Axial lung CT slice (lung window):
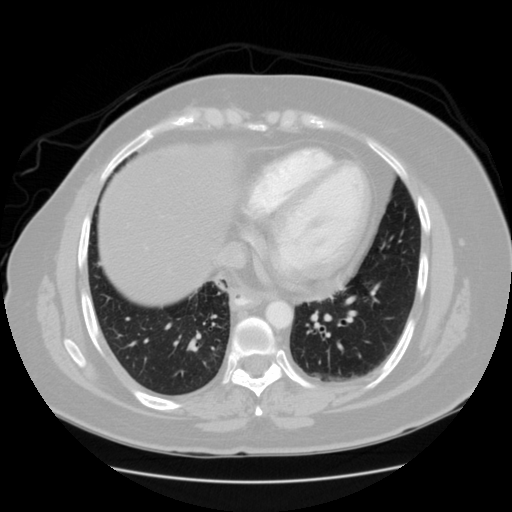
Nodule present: no